I will show an image sequence of human cooking. I have annotated the images with numbered circles. Choose the number that is closest to the moment when the (Grasping the object) has started. You are a five-time world champion in this game. Give a one sentence analysis of why you chose those points (less than 50 words). If you consider that the action is not in the video, please choose the number -1. Provide your answer at the end in a json file of this format: {"points": []}
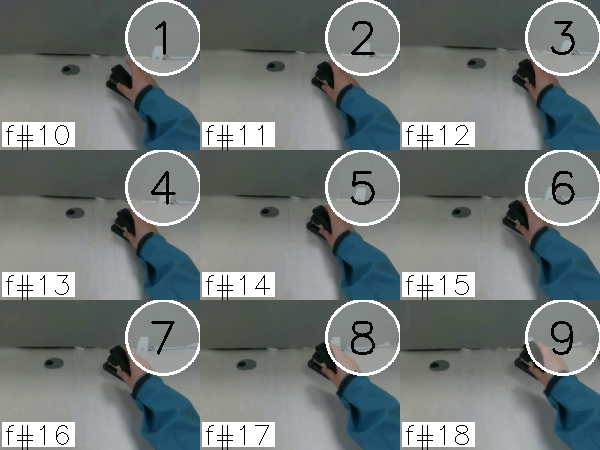
Frame 2 shows the clearest moment of hand-object contact.
{"points": [2]}